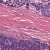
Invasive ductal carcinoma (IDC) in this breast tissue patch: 0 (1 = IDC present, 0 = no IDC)